Question: I have a tibble that looks like this.
'''
d2 <- tibble(Group = c( 'Leadership', 'Leadership', 'Leadership', 'Leadership', 'Parent', 'Parent', 'Parent', 'Parent', 'Parent', 'Parent', 'Staff', 'Staff', 'Staff', 'Staff', 'Staff', 'Staff', 'Teacher', 'Teacher', 'Teacher', 'Teacher', 'Teacher', 'Teacher'),
Q6.1B = c(2,3,4,NA,1,2,3,4,5,NA,1,2,3,4,5,NA,1,2,3,4,5,NA),
Count = c(3,12,68,20,21,73,167,314,33,22,4,16,85,231,17,22,2,29,141,410,23,118))
'''
When I try to create a grouped bar chart using ggplot2 the chart leaves out some of the group counts. I cannot figure out why.
Here is the code I am using for the ggplot chart.
'''
ggplot(d2, aes(x = Q6.1B, y = Count)) +
geom_bar(aes(fill = Group, group = Q6.1B), stat="identity", position = 'dodge')
'''
The chart I get looks like this:

There are groups and counts missing, for example, there are 231 staff counts for the 4 group, but they do not show up on the chart. I have tried making the 'Group' and 'Q6.1B' variables factors, but this doesn't help. I have tried having the group and fill aesthetics be in the ggplot 'aes()' instead of the 'geom_bar()' 'aes'. Nothing has worked for me.
Please help me know what I am doing wrong.
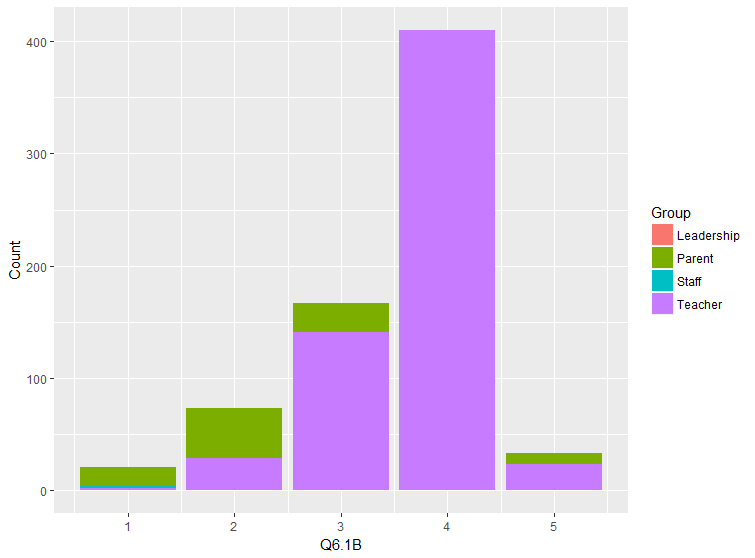
Answer: Is the image below what you're looking for? Based on your 'position = "dodge"' argument and your description, that seemed to be the case. If not, I'll edit this response with what you're looking for
Edit: How about this one? If so, the issue was 'position = 'dodge'', as you shouldn't 'dodge' the x-axis variable
<URL>
'''
ggplot(d2, aes(x=Q6.1B, y = Count)) +
geom_bar(aes(fill = Group),stat="identity")
'''
And welcome to StackOverflow!